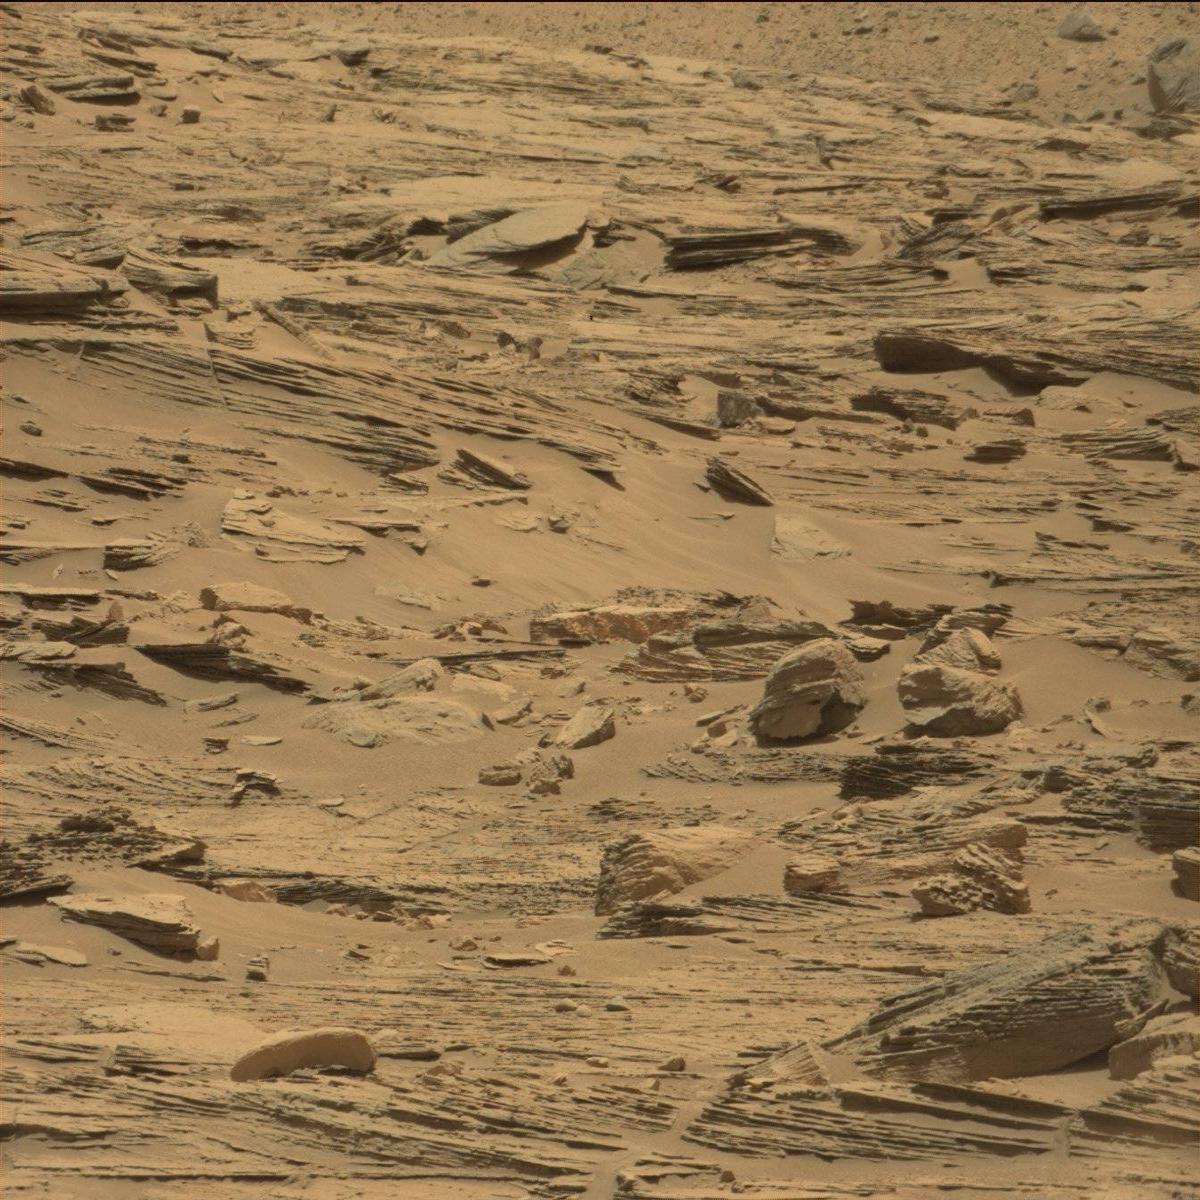
Terrain classes present: Bedrock, Sand / Soil